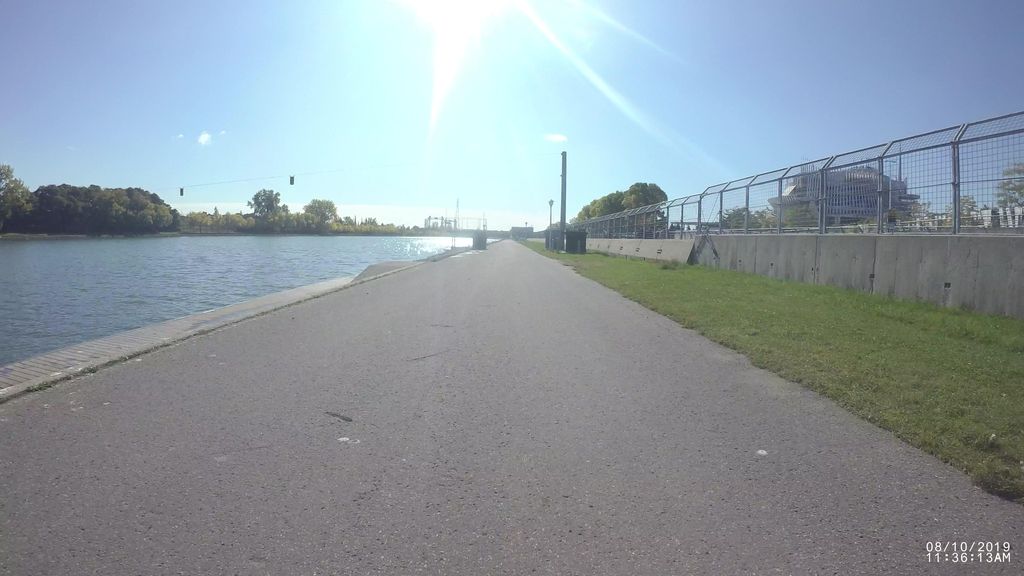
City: montreal